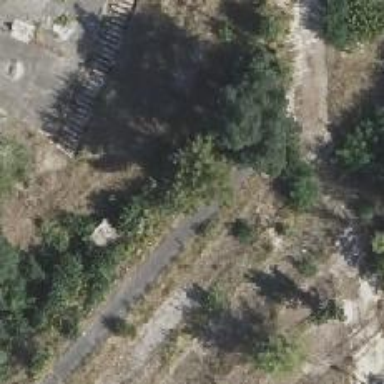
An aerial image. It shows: Abandoned historic railway siding with one track.